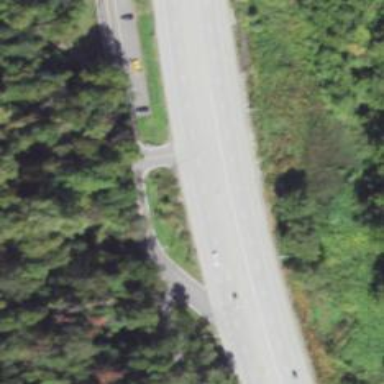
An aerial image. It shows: Trunk link highway.